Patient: sex F, age 62
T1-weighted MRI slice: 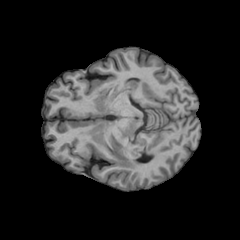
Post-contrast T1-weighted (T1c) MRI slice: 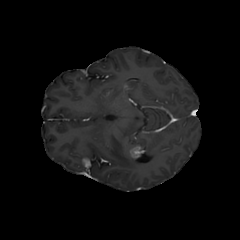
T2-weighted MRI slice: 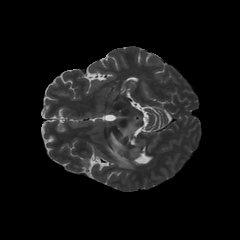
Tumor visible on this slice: yes
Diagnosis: Glioblastoma, IDH-wildtype
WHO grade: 4